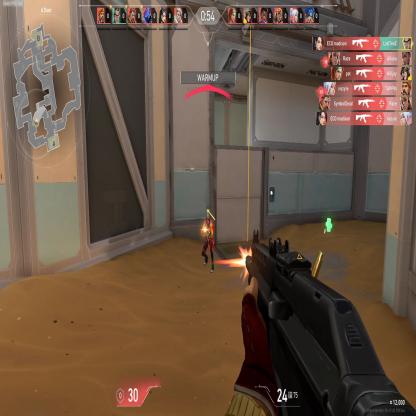
Label: enemy